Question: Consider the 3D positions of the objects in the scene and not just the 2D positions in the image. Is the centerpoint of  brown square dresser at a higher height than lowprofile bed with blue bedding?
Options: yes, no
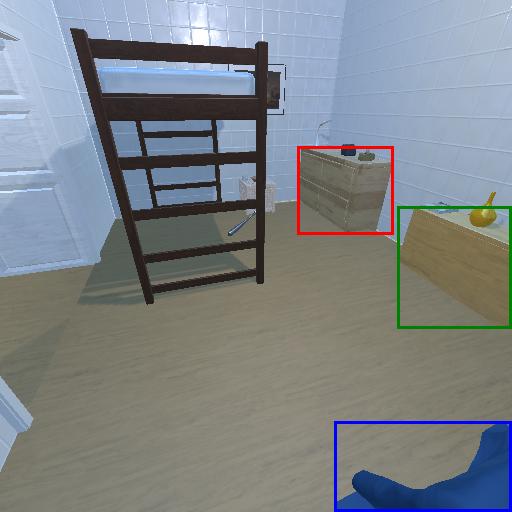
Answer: yes